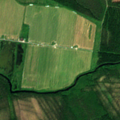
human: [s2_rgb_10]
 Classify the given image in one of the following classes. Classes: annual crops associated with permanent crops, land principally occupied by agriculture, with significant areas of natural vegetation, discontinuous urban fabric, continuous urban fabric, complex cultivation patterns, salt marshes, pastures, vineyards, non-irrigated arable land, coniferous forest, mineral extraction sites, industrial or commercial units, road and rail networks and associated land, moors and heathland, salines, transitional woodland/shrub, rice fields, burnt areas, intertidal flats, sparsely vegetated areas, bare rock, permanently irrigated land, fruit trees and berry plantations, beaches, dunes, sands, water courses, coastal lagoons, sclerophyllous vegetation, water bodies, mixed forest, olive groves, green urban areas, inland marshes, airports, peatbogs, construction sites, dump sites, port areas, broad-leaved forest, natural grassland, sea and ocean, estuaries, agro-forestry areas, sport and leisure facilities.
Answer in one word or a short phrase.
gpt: non-irrigated arable land, coniferous forest, mixed forest